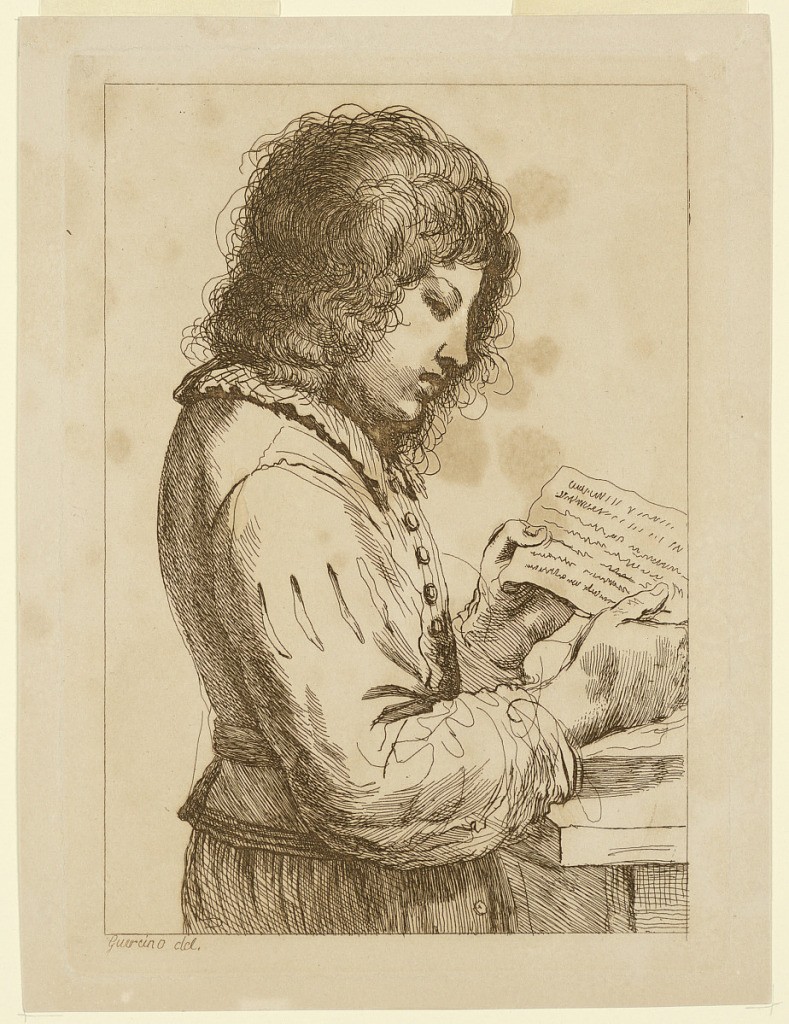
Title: A Boy Reading
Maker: Francesco Bartolozzi, Italian, active England, 1727–1815
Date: ca. 1760–1770
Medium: Engraving in brown ink on white paper
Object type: Print
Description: A young man stands at a desk with a paper in his hands. he faves right, regarding it.